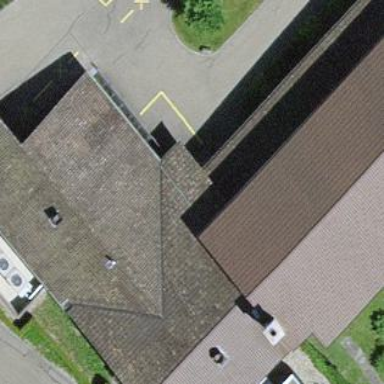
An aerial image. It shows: Building.